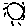
Label: sun